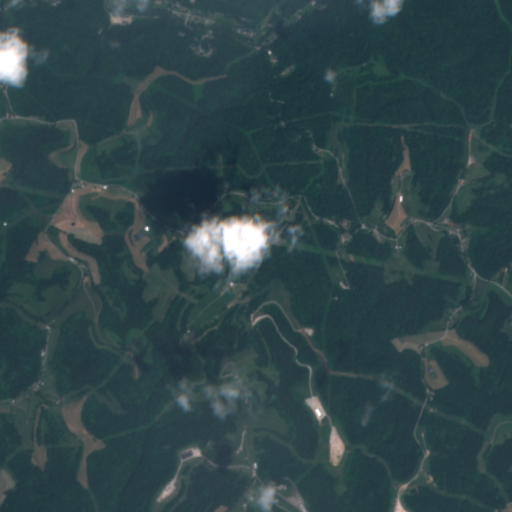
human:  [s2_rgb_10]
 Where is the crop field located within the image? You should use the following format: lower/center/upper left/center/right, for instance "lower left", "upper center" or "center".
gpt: The crop field is located in the center of the image.
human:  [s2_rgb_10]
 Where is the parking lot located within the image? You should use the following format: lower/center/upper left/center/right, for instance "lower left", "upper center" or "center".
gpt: The parking lot is located in the lower center of the image.
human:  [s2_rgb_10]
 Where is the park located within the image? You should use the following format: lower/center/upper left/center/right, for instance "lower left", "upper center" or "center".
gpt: There is no park in the image.